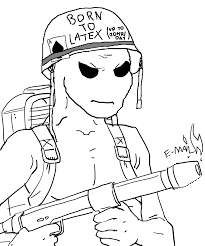
Label: 5_Alien